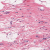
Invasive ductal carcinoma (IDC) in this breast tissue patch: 0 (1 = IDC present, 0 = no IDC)